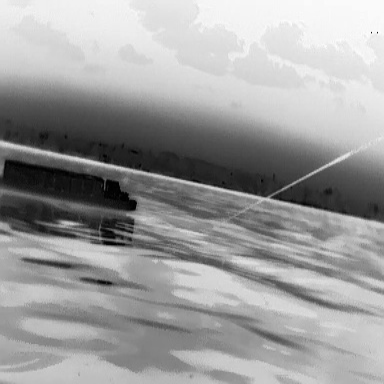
There is a fishing_boat in the infrared image.